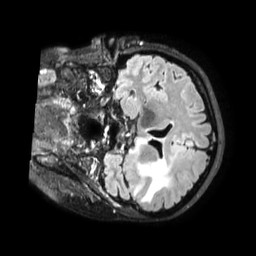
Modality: FLAIR
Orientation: coronal
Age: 41
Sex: female
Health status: ill
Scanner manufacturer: philips
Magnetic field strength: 3 T
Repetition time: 4.8 s
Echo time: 0.34 s